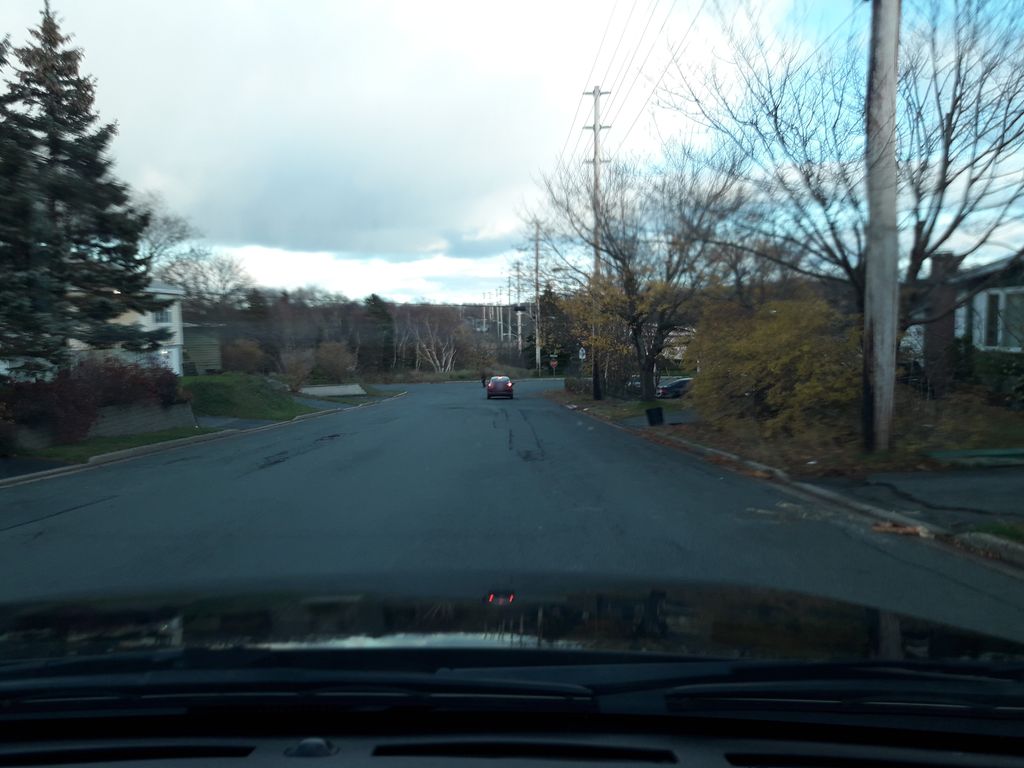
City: st_johns